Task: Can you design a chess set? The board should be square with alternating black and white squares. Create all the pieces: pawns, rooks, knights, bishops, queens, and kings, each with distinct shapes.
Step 4309:
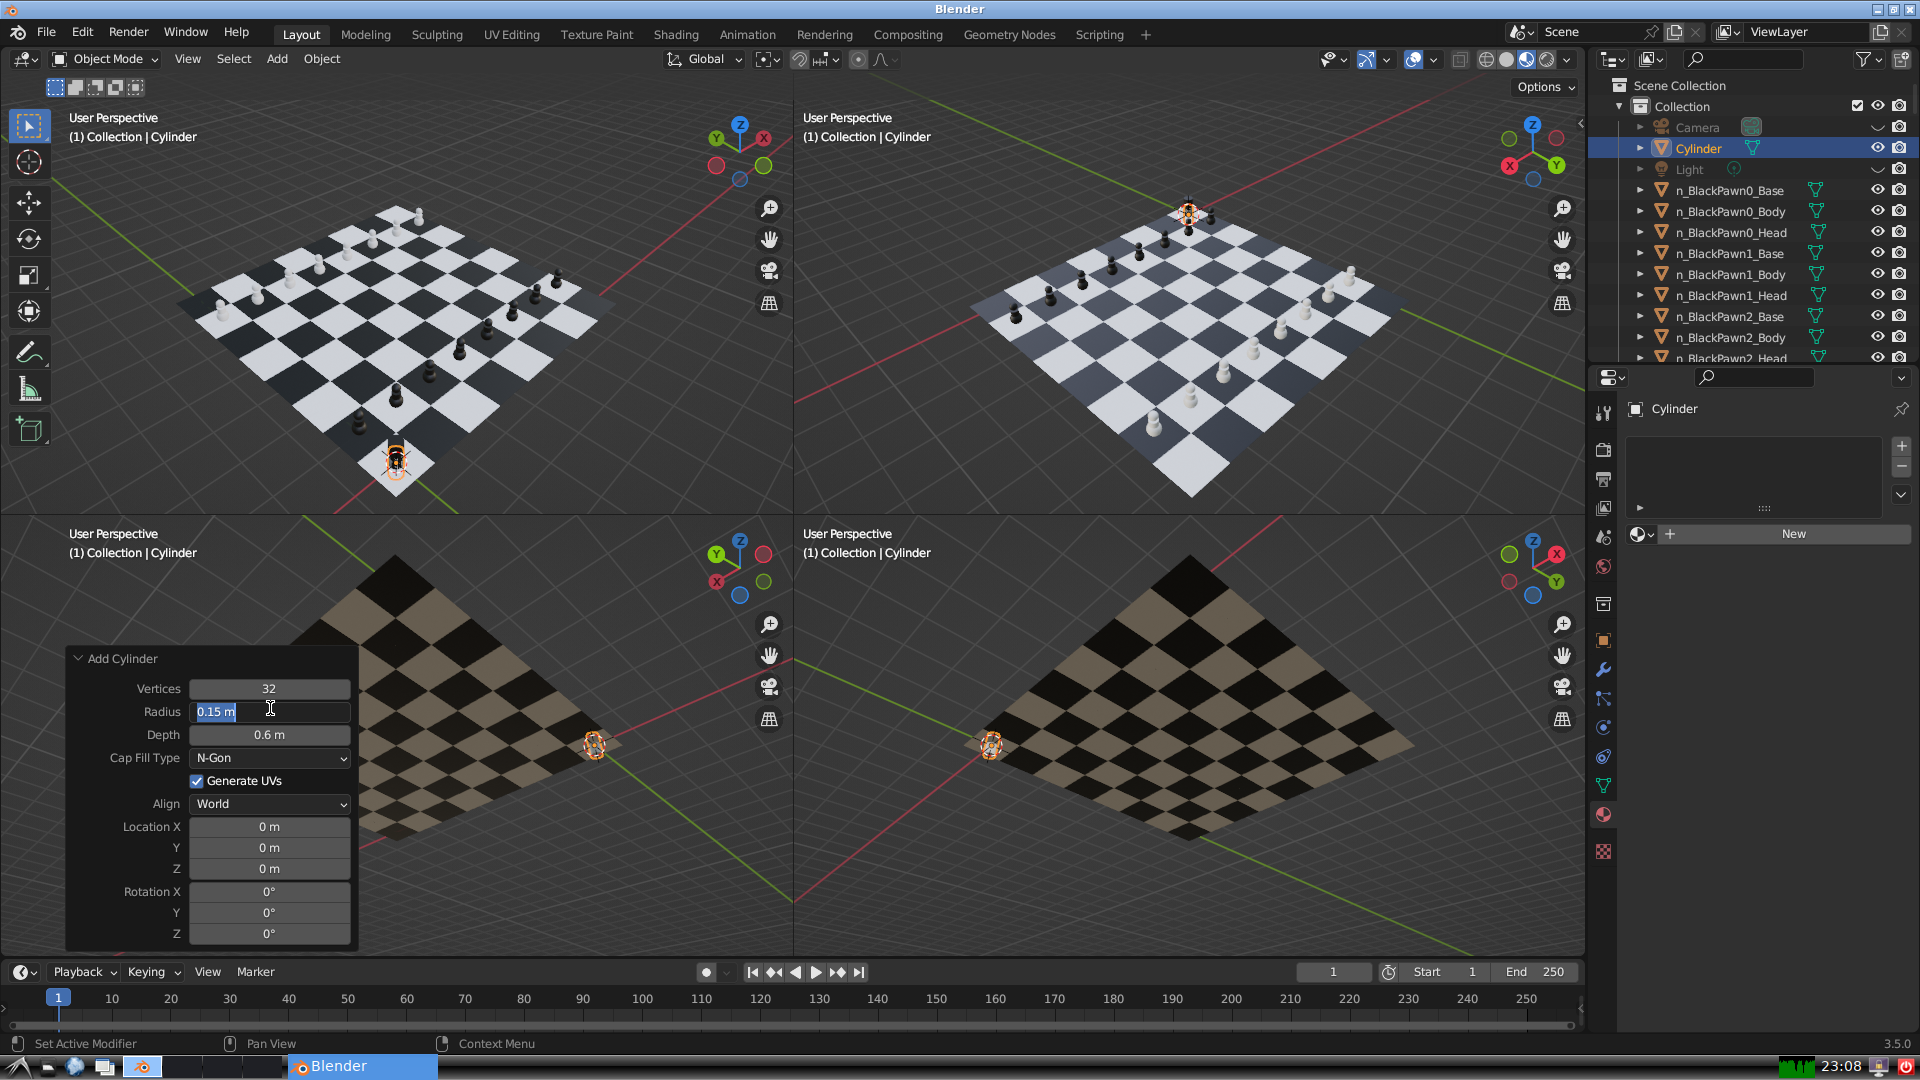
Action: input_text: 0.2